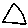
Label: triangle